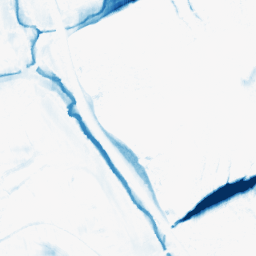
Category: morphological
Decomposition family: morphological_ellipse
Decomposition parameters: operation: closing
width: 30
height: 10
Upsampling method: cubic_catmull_rom
Upsampling parameters: scale: 4
Upsampling scale: 4